Question: I'm using the ActionMailer.Net.Standalone package in a class library. In the root of the project I have a folder called "Templates" where I have my file OrderConfirmation.html.cshtml.
Like this:

Here is my mailer class:
'''
public class Mailer : RazorMailerBase, IMailer
{
public RazorEmailResult OrderConfirmation(string toAddress, Order order)
{
To.Add(toAddress);
From = "foo@bar.com";
Subject = "Account Verification";
return Email("OrderConfirmation", order);
}
public override string ViewPath
{
get { return "Templates"; }
}
}
'''
When I run the project, I get the following error
'"Could not find any CSHTML or VBHTML views named [OrderConfirmation] in the path [Templates]. Ensure that you specify the format in the file name (ie: OrderConfirmation.txt.cshtml or OrderConfirmation.html.cshtml)"'
I'm guessing the path isn't correct. What path should I be using?
Thanks.
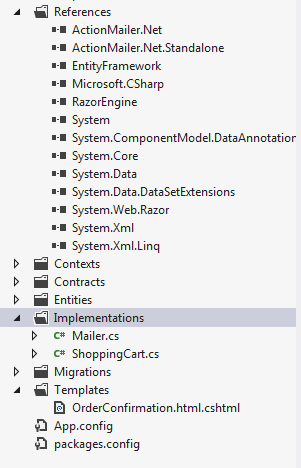
Answer: ActionMailer expects absolute path to ViewPath folder, i.e. in your case it should be like "c:\Mike\GreatProjects\eshop\Templates", not just relative "Templates".